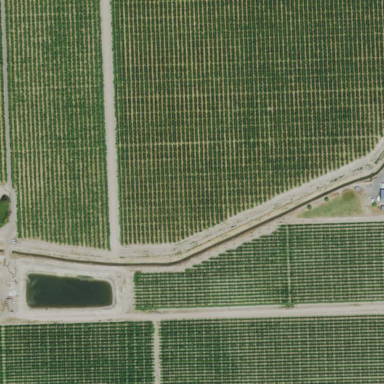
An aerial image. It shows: Orchard.